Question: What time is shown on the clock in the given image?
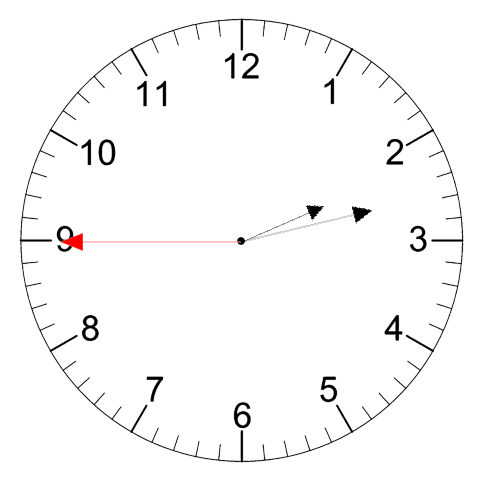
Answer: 02:12:45